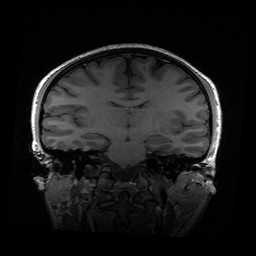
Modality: T1w
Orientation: coronal